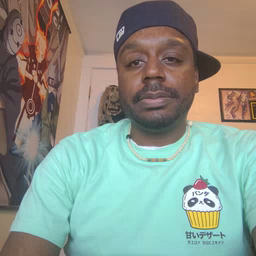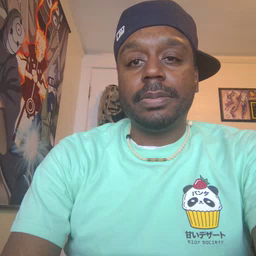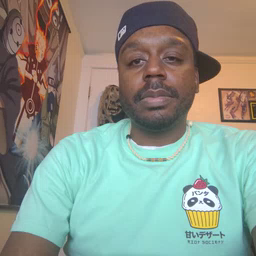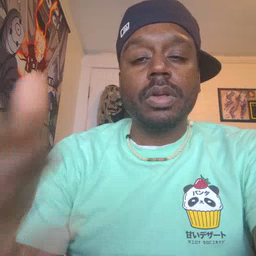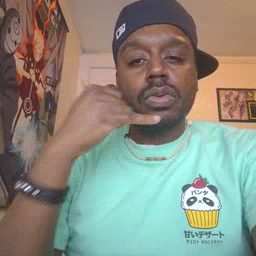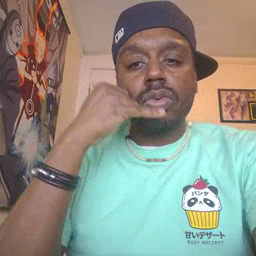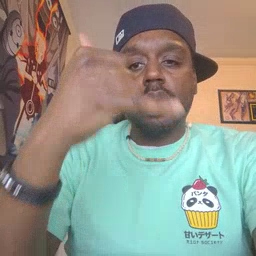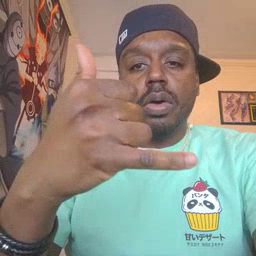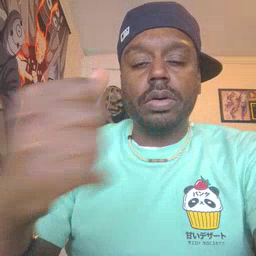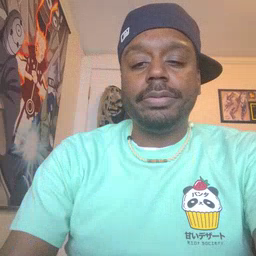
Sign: callonphone